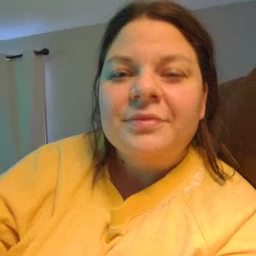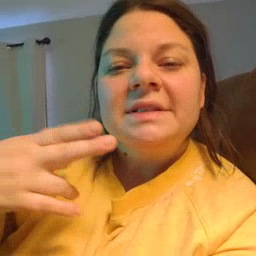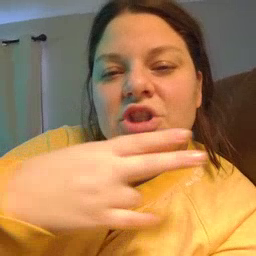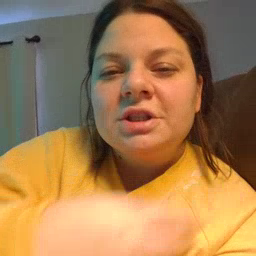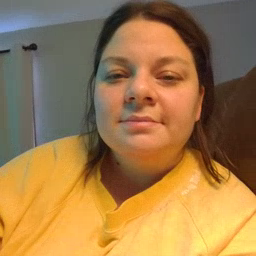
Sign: scissors